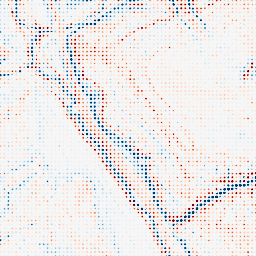
Category: edge_preserving
Decomposition family: bilateral
Decomposition parameters: d: 15
sigma_color: 75
sigma_space: 25
Upsampling method: sinc_blackman
Upsampling parameters: scale: 8
kernel_size: 4
Upsampling scale: 8